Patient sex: M
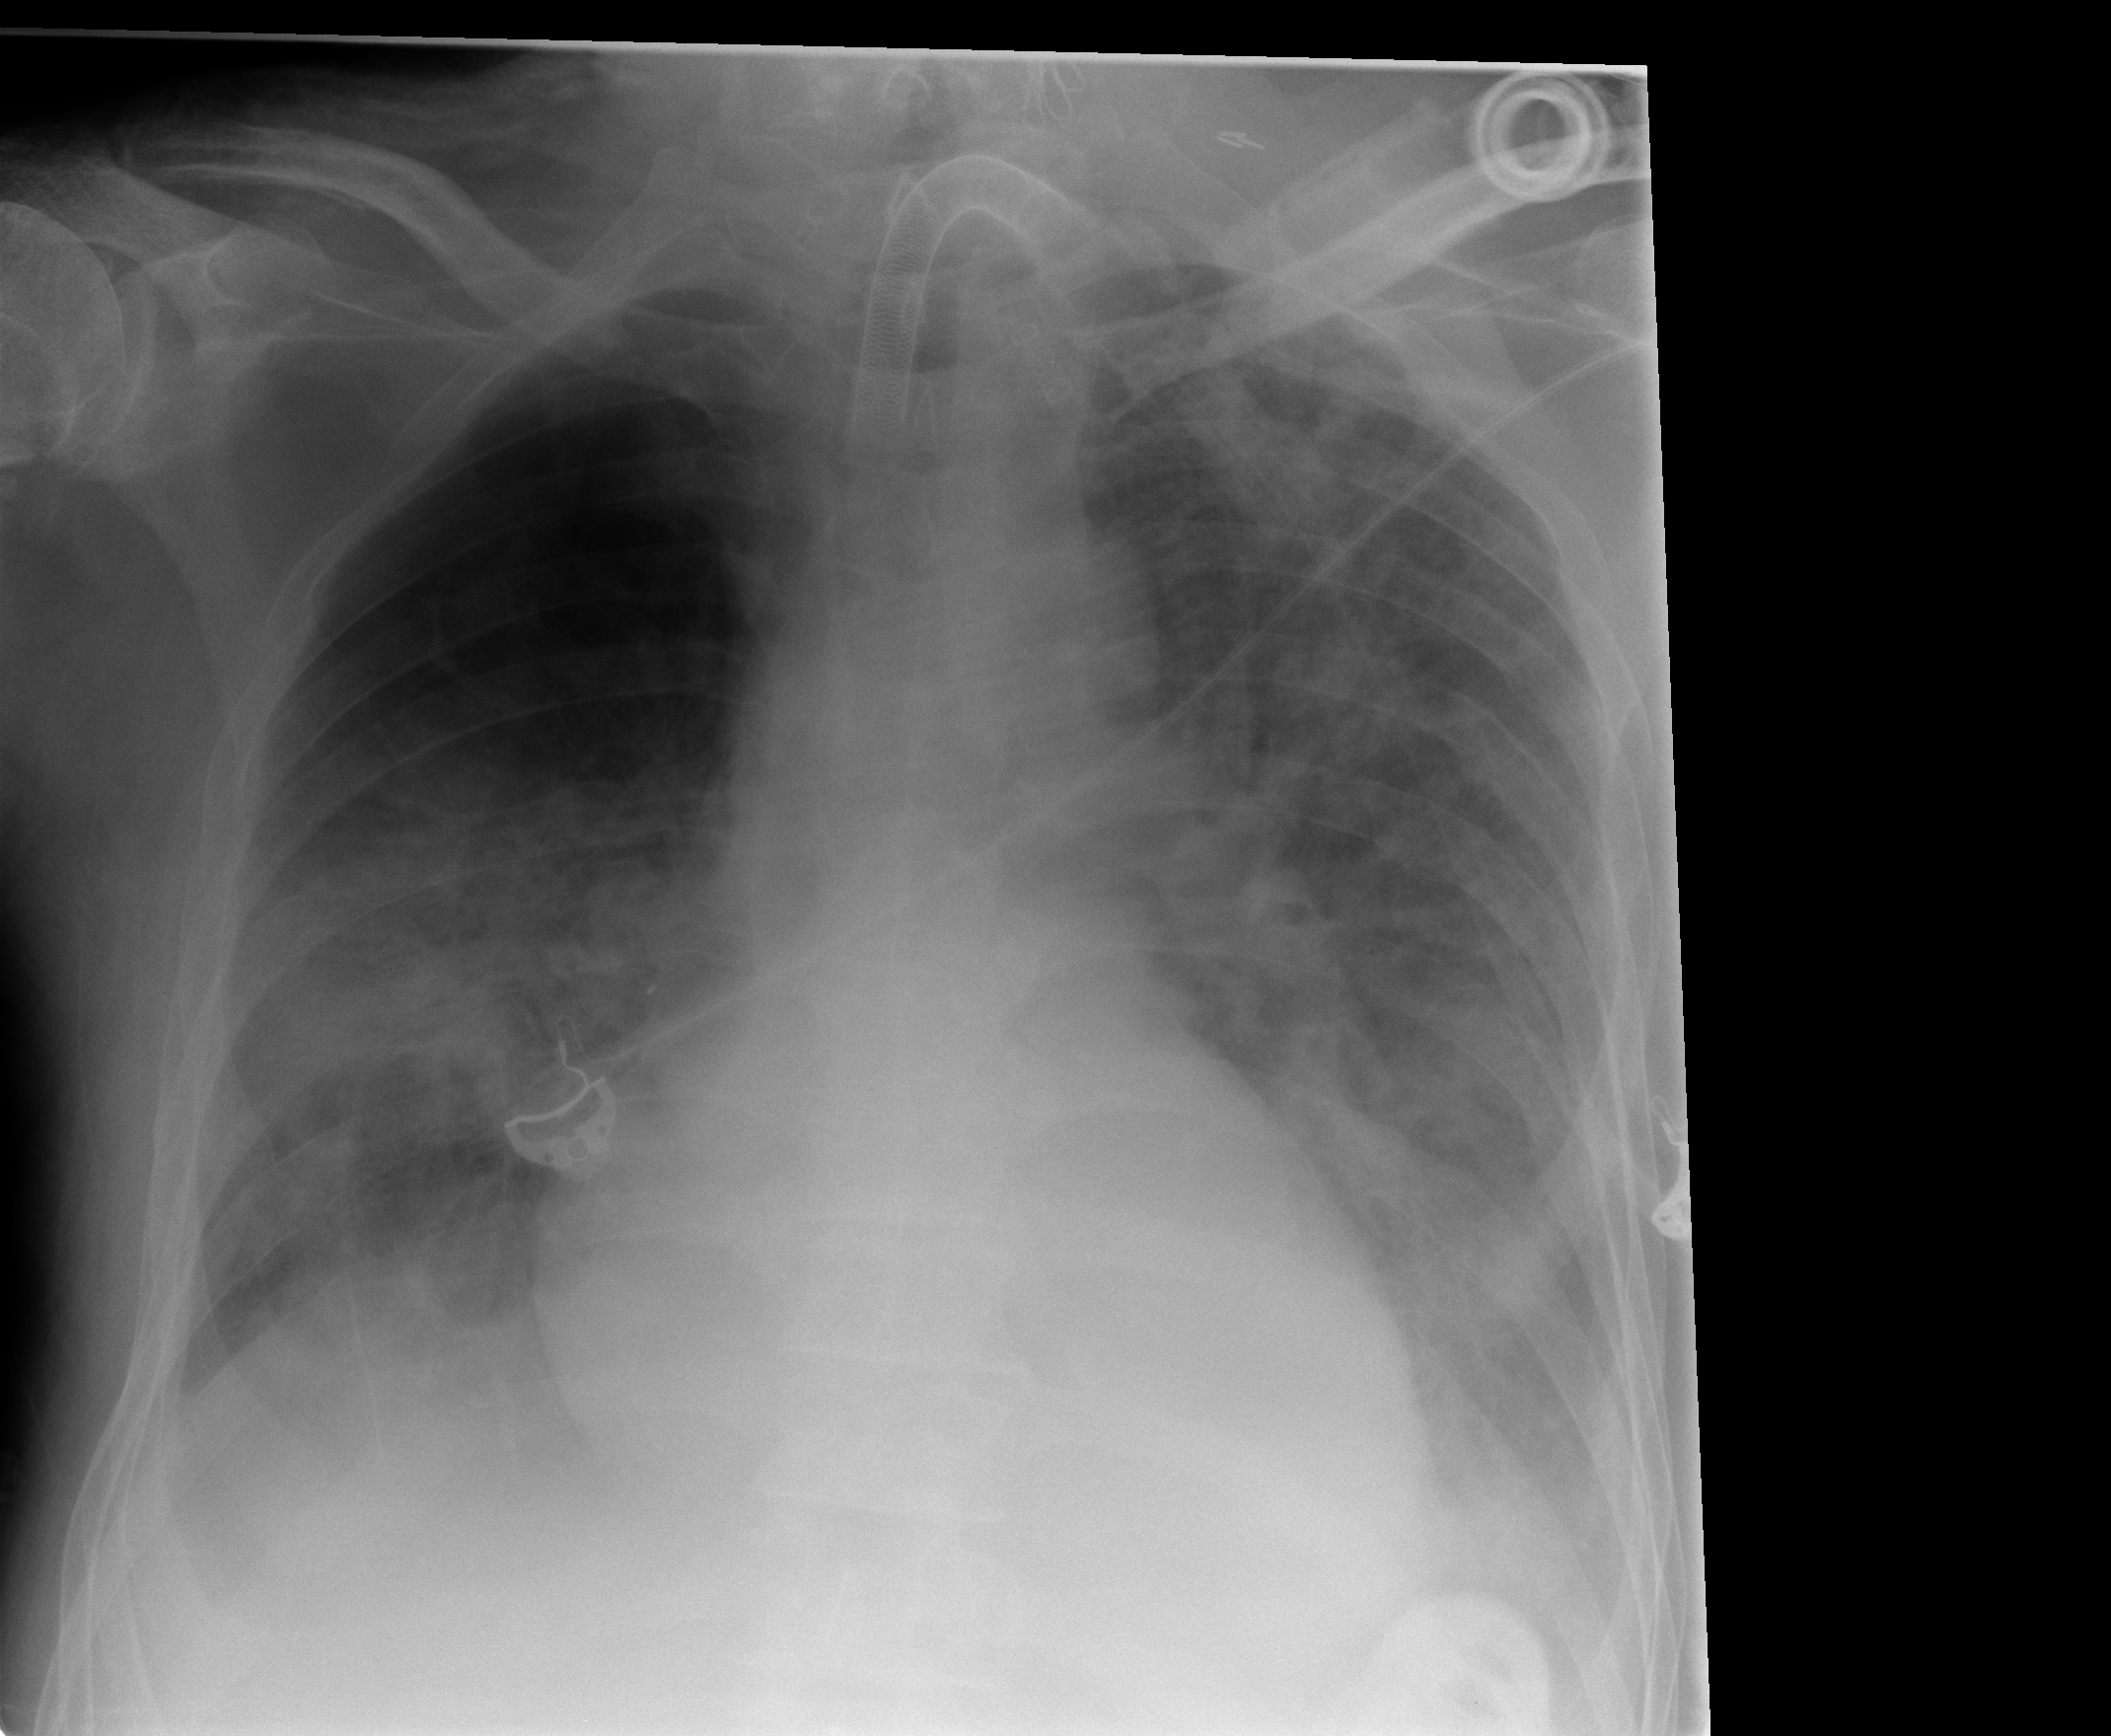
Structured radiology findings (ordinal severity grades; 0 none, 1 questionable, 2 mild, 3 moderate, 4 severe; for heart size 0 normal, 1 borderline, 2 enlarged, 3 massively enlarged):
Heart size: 1
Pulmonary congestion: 0
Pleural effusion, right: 2
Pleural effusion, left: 2
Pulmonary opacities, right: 3
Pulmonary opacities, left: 4
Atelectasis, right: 3
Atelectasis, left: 3